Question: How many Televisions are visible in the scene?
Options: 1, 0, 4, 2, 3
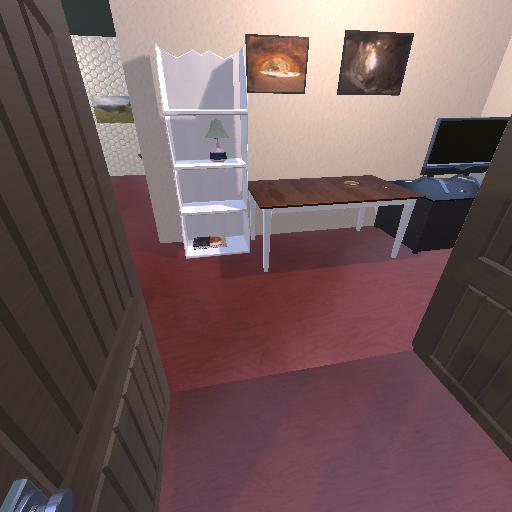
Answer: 1